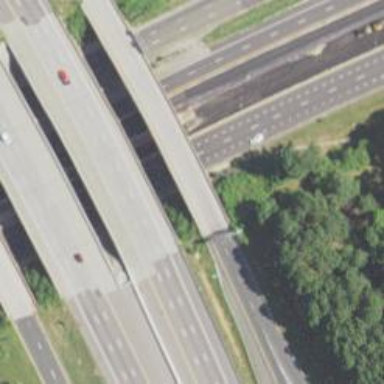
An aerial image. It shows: Asphalt motorway link.